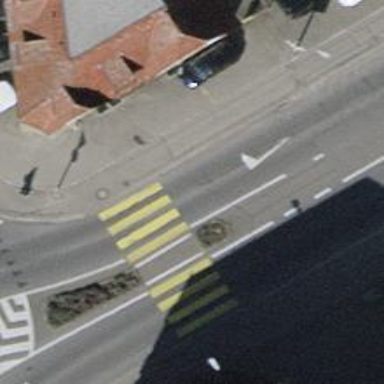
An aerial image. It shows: Marked zebra crossing with island in the middle.